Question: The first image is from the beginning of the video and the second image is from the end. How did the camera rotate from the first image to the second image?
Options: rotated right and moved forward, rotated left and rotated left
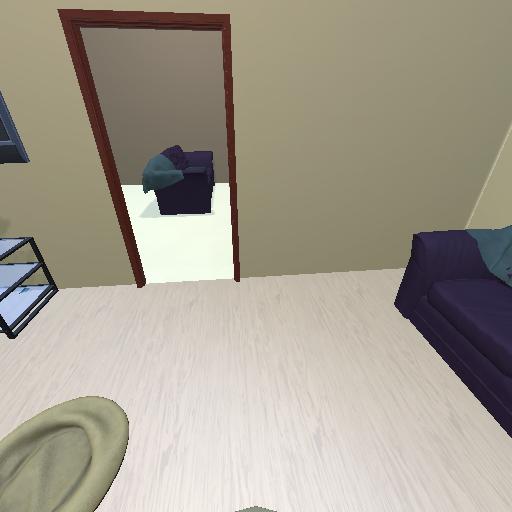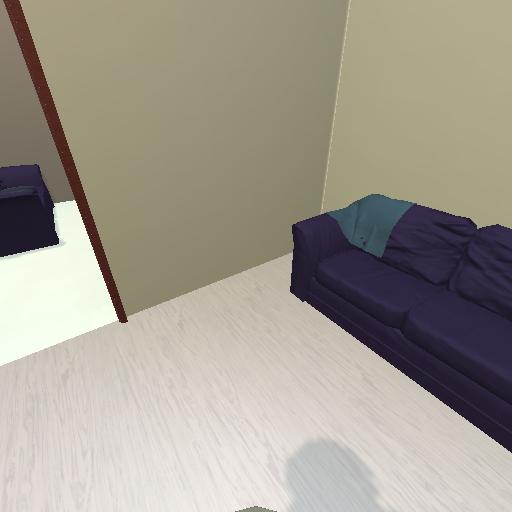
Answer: rotated right and moved forward